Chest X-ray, AP view. Patient: 42 years old, sex M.
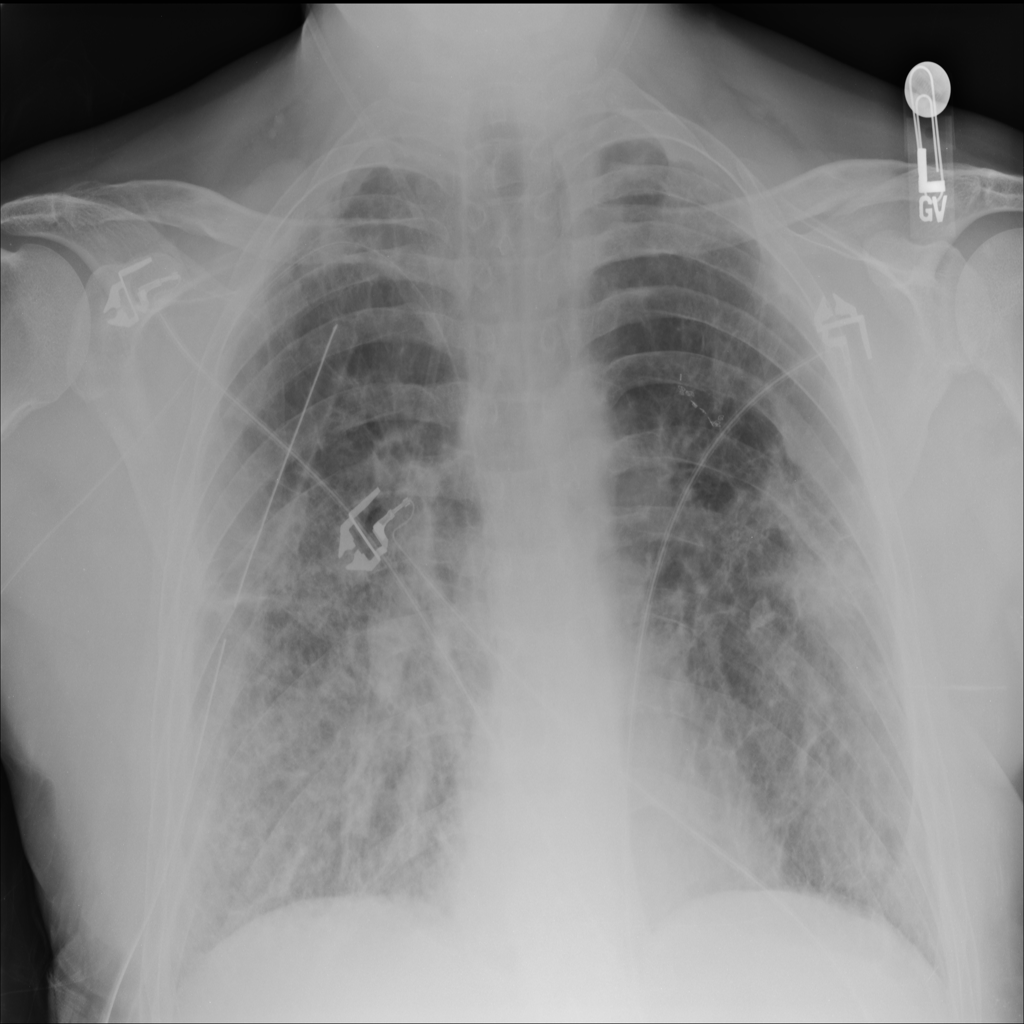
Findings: Infiltration